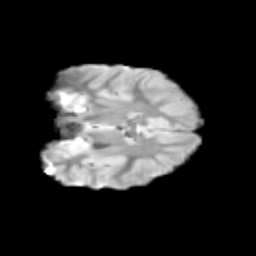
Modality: T2w
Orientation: coronal
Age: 10
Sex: female
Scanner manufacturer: siemens
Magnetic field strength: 3 T
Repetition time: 3.8 s
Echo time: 0.07 s